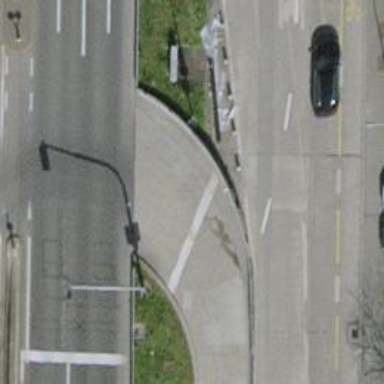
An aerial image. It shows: Guard rail as barrier.